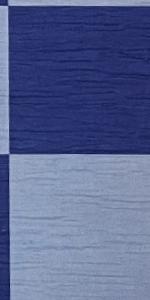
Label: Empty